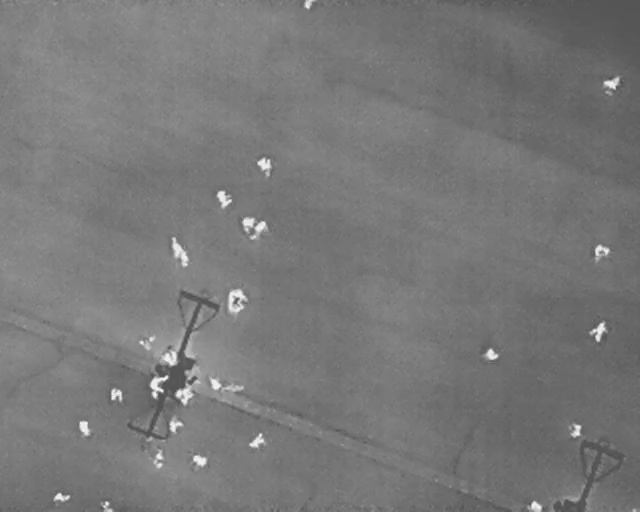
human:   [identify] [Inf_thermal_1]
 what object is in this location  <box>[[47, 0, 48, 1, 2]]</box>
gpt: <ref>1 small person at the top</ref>

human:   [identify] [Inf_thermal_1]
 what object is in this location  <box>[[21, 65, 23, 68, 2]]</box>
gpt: <ref>1 medium person at the left</ref>

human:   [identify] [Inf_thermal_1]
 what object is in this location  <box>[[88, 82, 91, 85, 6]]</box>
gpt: <ref>1 medium person at the bottom right</ref>

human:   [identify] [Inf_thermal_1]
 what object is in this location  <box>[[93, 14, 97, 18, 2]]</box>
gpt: <ref>1 large person at the top right</ref>